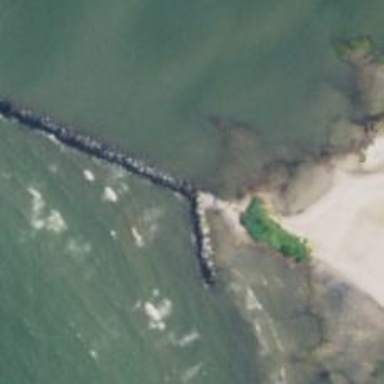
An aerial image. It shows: Breakwater structure.